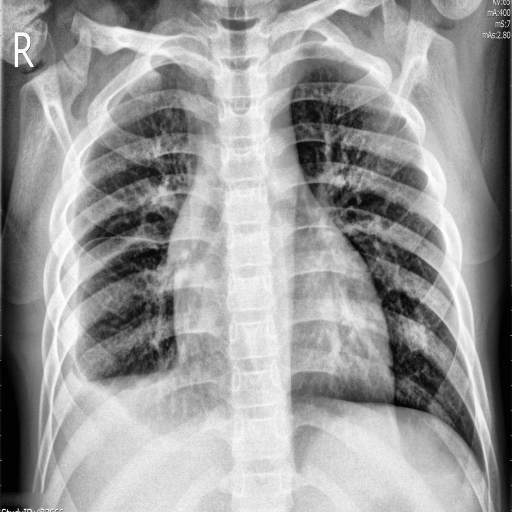
Finding: PNEUMONIA